Field crop: maize
Growth stage: 1
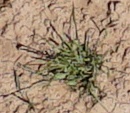
Species: lolium